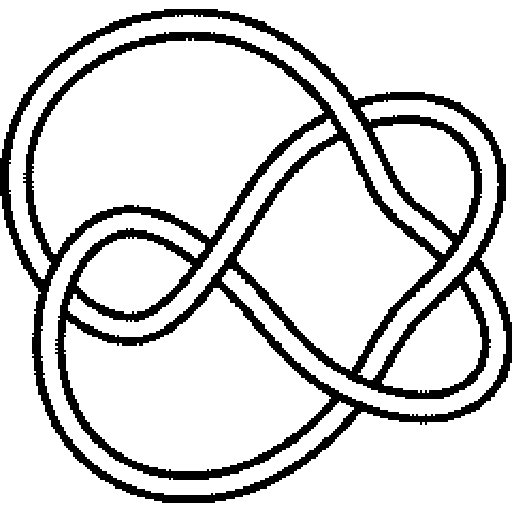
Crossing number: 5